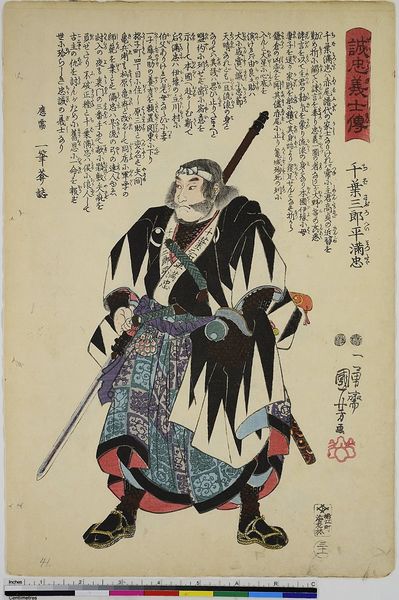
Titel: Chiba Saburohei Mitsutada, Blatt 31 aus der Serie: Geschichte der loyalen Gefolgsmänner
Künstler: Utagawa Kuniyoshi
Standort: Hamburg
Institution: Museum für Kunst und Gewerbe Hamburg
Schlagwörter: mann, schwarz, weiss, zeichnung, gürtel, rot, bart, böse, stehen, stirnband, bild, portrait, gewand, haare, mantel, stehend, person, holzschnitt, japan, schrift, schuhe, krieg, lanze, inschrift, sandalen, japanisch, tusche, buch, druckgraphik, druckgrafik, seite, militär, schwert, text, soldat, stempel, buchseite, krieger, ereignis, speer, zeit, farbholzschnitt, textilien, situation, ereignisbild, samurai, edo, historische, reproduktionen, druckerzeugnisse, porträt, persönlichkeit, soldatenleben, ukiyo